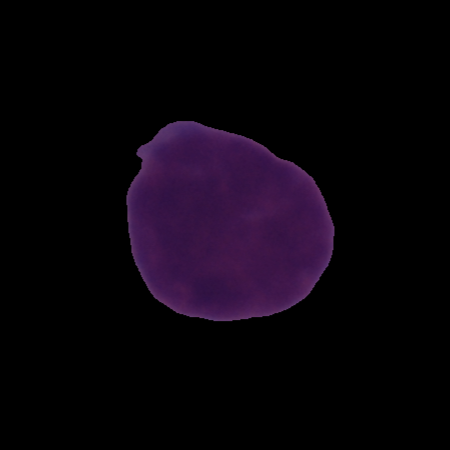
Label: cancer